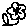
Label: flower